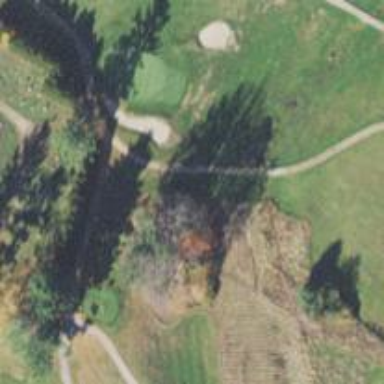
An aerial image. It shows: Service road used as golf cart path.